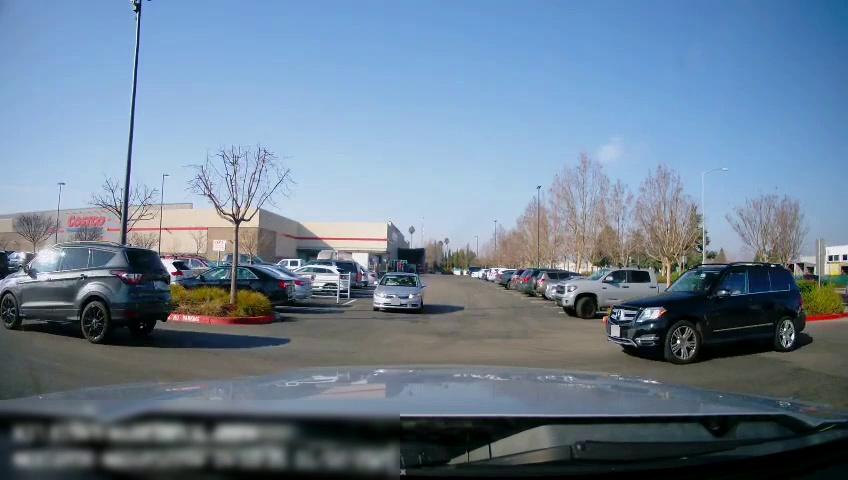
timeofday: Day
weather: Sunny
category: Drivable Space
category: Vehicles | SUV
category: Vehicles | SUV
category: Vehicles | Truck
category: Vehicles | Car
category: Vehicles | SUV
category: Vehicles | SUV
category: Vehicles | SUV
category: Vehicles | SUV
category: Vehicles | SUV
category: Vehicles | Car
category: Vehicles | Car
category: Vehicles | Car
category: Vehicles | Car
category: Vehicles | Car
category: Vehicles | Car
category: Vehicles | SUV
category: Vehicles | Truck
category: Vehicles | Truck
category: Vehicles | SUV
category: Vehicles | SUV